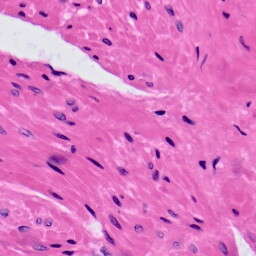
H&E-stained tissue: Prostate